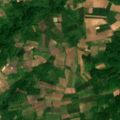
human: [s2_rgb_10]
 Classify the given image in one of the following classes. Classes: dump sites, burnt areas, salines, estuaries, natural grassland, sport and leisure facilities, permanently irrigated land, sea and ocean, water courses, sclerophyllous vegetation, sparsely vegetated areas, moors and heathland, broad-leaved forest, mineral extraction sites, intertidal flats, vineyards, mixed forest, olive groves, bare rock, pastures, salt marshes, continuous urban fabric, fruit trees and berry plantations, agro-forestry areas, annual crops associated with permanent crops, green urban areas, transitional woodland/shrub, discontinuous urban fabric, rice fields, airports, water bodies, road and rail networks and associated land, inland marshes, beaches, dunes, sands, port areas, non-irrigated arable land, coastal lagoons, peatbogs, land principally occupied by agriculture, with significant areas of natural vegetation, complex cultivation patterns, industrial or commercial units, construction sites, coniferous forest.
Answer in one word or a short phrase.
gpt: complex cultivation patterns, land principally occupied by agriculture, with significant areas of natural vegetation, broad-leaved forest